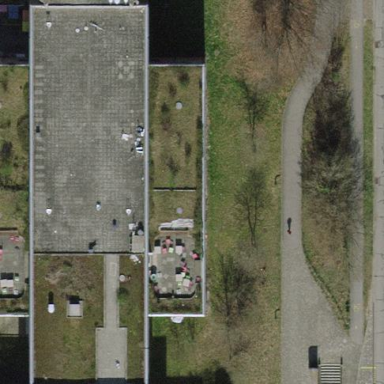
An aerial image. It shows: University building.